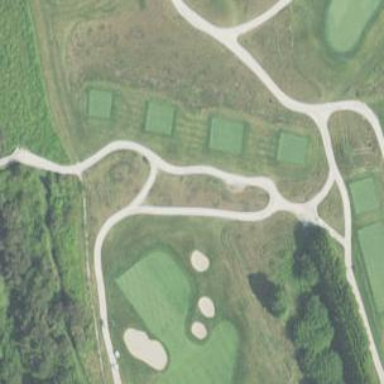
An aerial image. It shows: Service road used as golf cart path.